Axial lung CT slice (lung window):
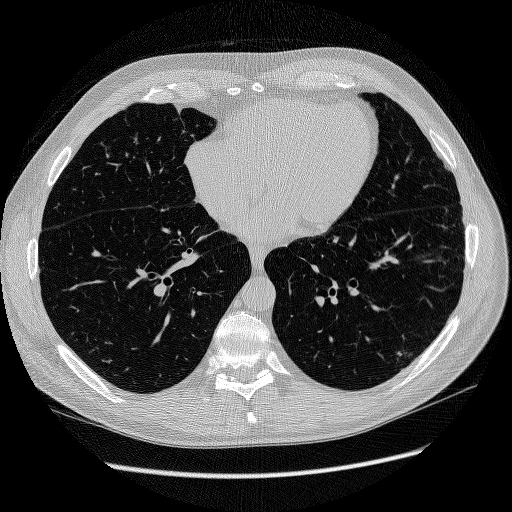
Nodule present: no